Question:
Well I want to show like this guide dialog message at first launch.
What is that I dont know
I have try with this code but not looking like it.
'''
<style name="DialogTheme" parent="android:Theme.Dialog">
<item name="android:windowNoTitle">true</item>
<item name="android:windowFullscreen">true</item>
<item name="android:windowIsFloating">true</item>
<item name="android:windowContentOverlay">@null</item>
<item name="android:windowAnimationStyle">@android:style/Animation.Dialog</item>
<item name="android:windowSoftInputMode">stateUnspecified|adjustPan</item>
<item name="android:windowBackground">@android:color/transparent</item>
'''
and in activity
'''
Dialog dialog = new Dialog(this, R.style.DialogTheme);
dialog.setContentView(R.layout.dialogmesaj);
dialog.show();
'''
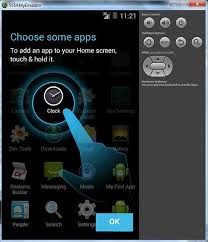
Answer: It is showcase view mehmet. Please check out library and example code from <URL>
<URL>